Field crop: maize
Growth stage: 1
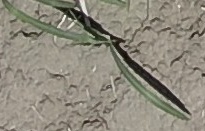
Species: sorghum